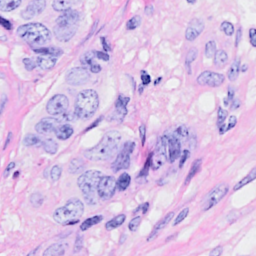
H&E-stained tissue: Breast